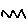
Label: zigzag